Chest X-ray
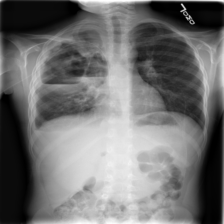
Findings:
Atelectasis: negative
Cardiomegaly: negative
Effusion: positive
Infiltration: negative
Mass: negative
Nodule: positive
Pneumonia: negative
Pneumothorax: negative
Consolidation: negative
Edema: negative
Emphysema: negative
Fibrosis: negative
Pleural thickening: negative
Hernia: negative